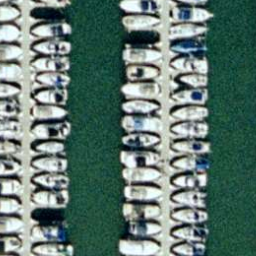
Label: harbor